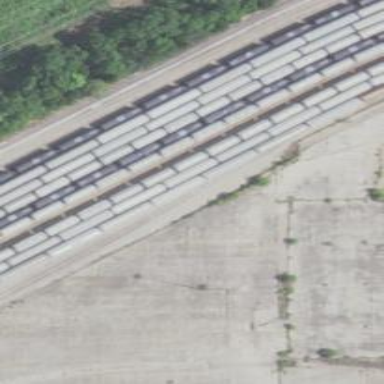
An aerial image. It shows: Railway yard.